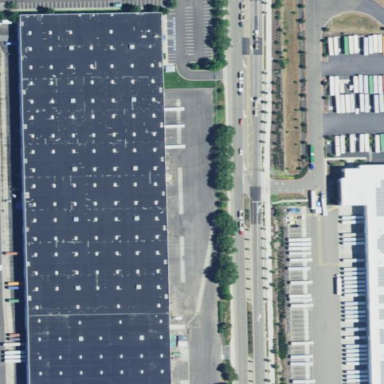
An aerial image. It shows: Warehouse.